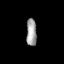
Tissue: prostate
Cell type: T cells
Senescence score: 0.3494
Nuclear area (px): 276
Mean DAPI intensity: 160.46